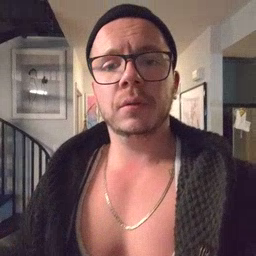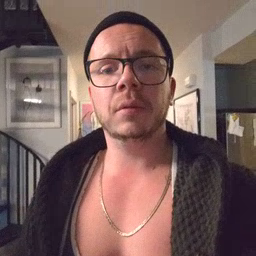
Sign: drawer